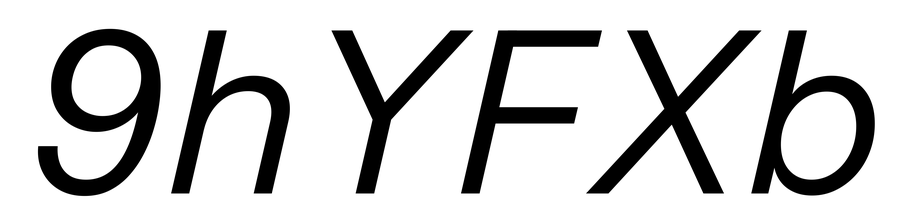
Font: InstrumentSans-Italic_Italic